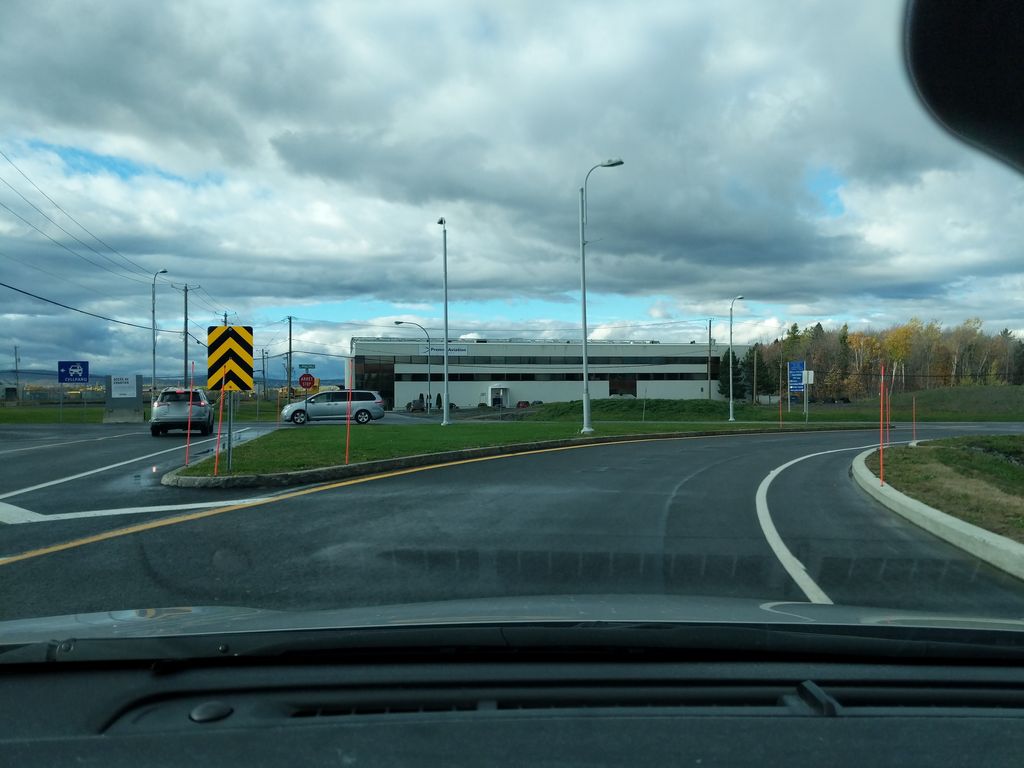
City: quebec_city